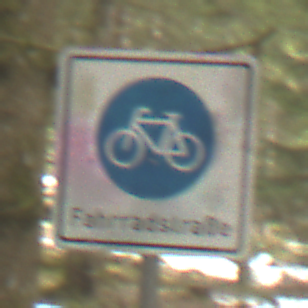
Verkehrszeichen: BeginnFahrradstrasse
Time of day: MorningAfternoon
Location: Outdoor (Nature)
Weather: Overcast
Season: Winter
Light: Natural